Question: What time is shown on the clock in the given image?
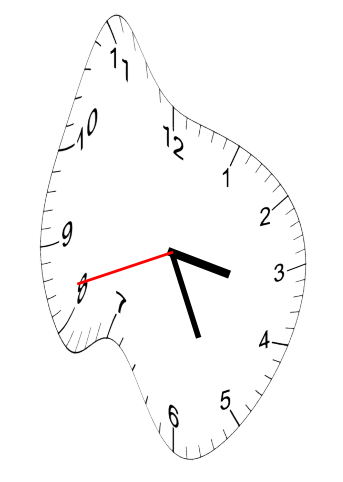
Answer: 03:25:42